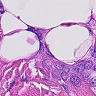
Metastatic tissue present: yes